Question: I am working on a new project and instead of creating a single project with the UI and Web Services in the same project I want to separate them into two projects. Like the image.

What project types in Visual Studio 2013 would you use to do this. I know that I can do everything by hand but...
I have tried the WebAPI project type but it assumes everything in 1 project.
I know someone else has wrestled this issue so I would appreciate your input.
Any advice would be appreciated.
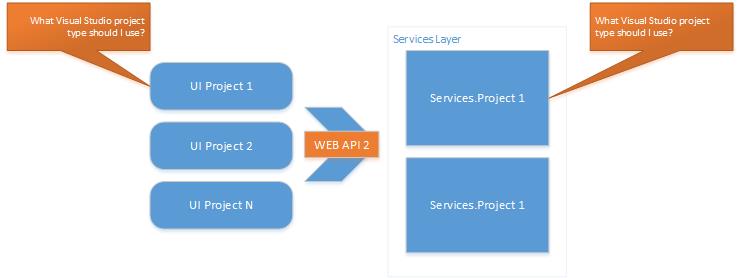
Answer: I think that Mr. Beam missed the point of the question in that Mr. Washington is asking about the project types to create shared services that are called by and UI type project.
I think just creating an empty project with the WebAPI inclusion would be what you want. You could then to REST calls to your service layer project with no other overhead.
JD